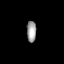
Tissue: prostate
Cell type: T cells
Senescence score: 0.6975
Nuclear area (px): 196
Mean DAPI intensity: 159.832